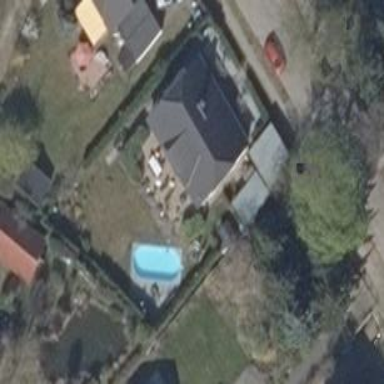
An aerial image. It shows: Detached building.